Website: macys
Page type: customer-info-address
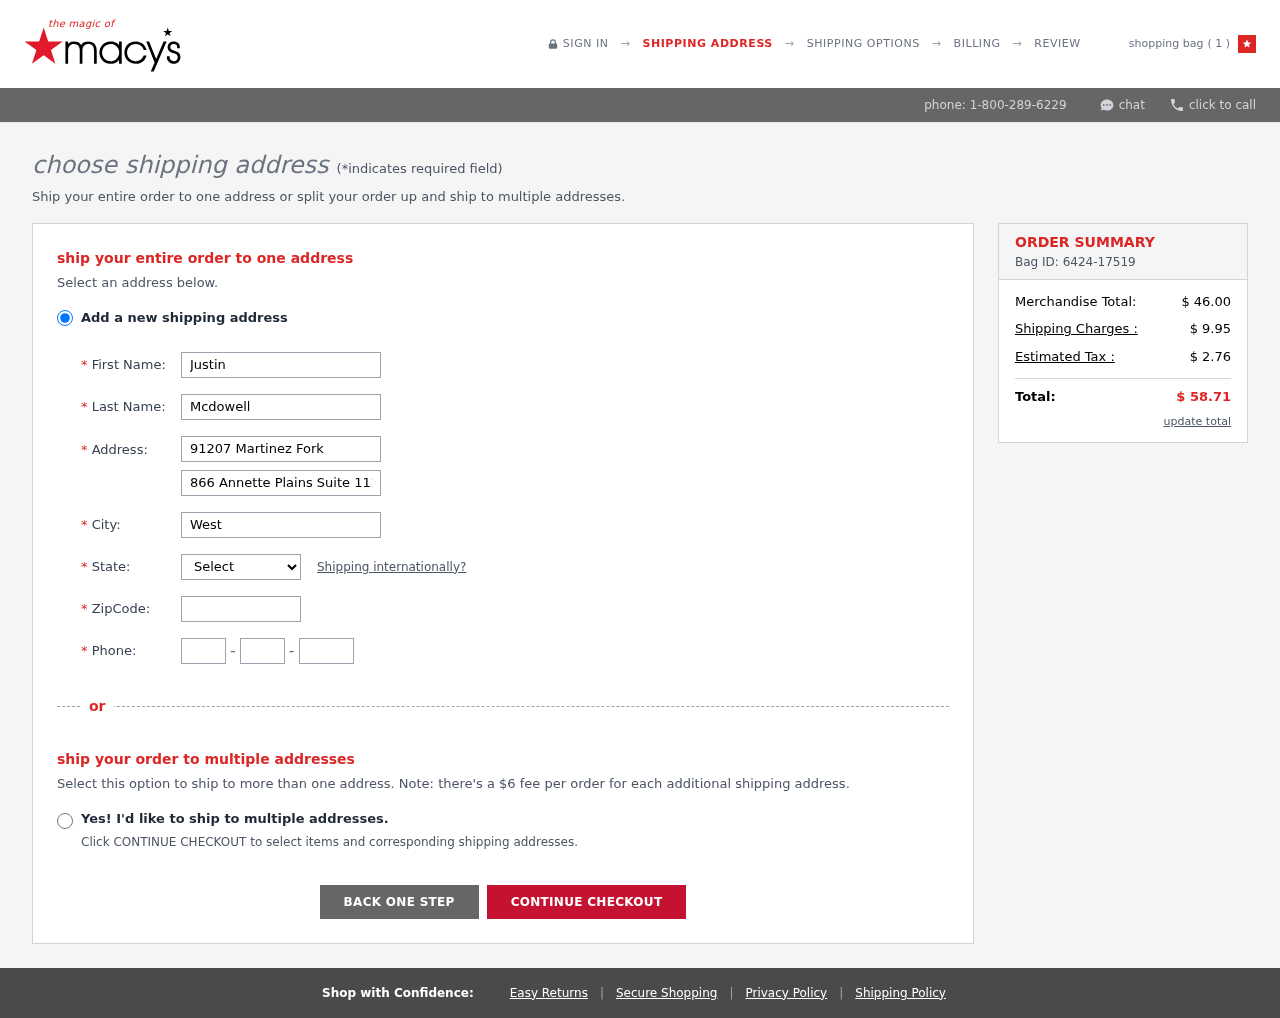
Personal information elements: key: PII_CITY
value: West Brett
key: PII_FIRSTNAME
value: Justin
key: PII_LASTNAME
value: Mcdowell
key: PII_PHONE_AREA
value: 879
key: PII_PHONE_PREFIX
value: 377
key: PII_PHONE_SUFFIX
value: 9120
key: PII_POSTCODE
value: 59649
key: PII_STATE_ABBR
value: OK
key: PII_STREET
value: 91207 Martinez Fork
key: PII_STREET2
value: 866 Annette Plains Suite 112
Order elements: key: ORDER_NUM_ITEMS
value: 1
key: ORDER_ID
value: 6424-17519
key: ORDER_SUBTOTAL
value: $ 46.00
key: ORDER_SHIPPING_COST
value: $ 9.95
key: ORDER_TAX
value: $ 2.76
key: ORDER_TOTAL
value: $ 58.71